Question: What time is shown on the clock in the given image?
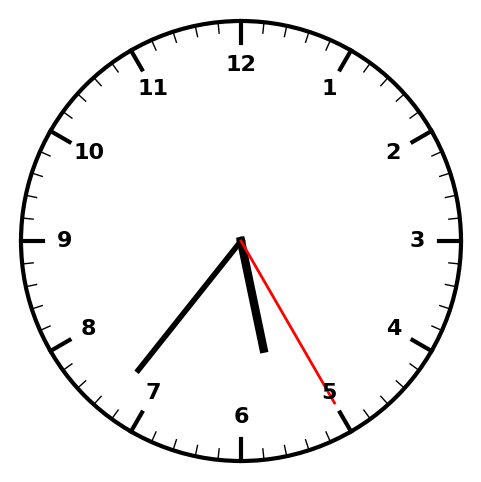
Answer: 05:36:25